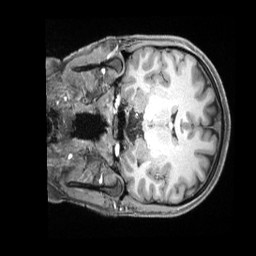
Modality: T1w
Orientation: coronal
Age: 27
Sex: female
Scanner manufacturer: siemens
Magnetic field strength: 3 T
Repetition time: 2.4 s
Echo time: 0.00226 s